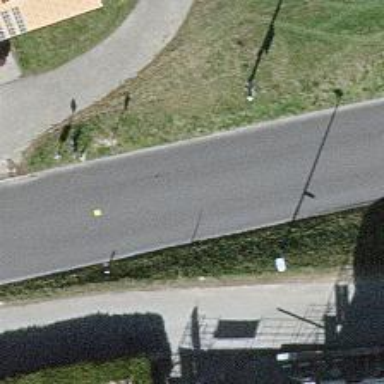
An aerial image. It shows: Bus stop with platform for public transport.